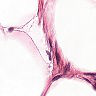
Metastatic tissue present: no